Question: I would like to add and nudge a text label in ggplot, but nudge_x when x is POSIXct class does not change anything, no matter the value. Sample code here:
'''
library(ggplot2)
start.time <- c("7:00", "8:00", "9:30")
end.time <- c("10:00", "11:00", "13:30")
market <- c("Name1", "Name2", "Name3")
df <- data.frame(market, start.time, end.time)
df$start.time <- as.POSIXct(df$start.time, format="%H:%M")
df$end.time <- as.POSIXct(df$end.time, format="%H:%M")
df$length <- df$end.time - df$start.time
ggplot(df) +
geom_segment(aes(x = start.time, xend = end.time,
y = market, yend = market),
color = "darkgreen", size = 2) +
geom_text(aes(x = min(start.time), y = market, label = length),
hjust = 0, size = 3, color = "darkgreen", nudge_x = -1)
'''
Creates this image:

I would like the labels for the length of the lines to be further to the left. I do not think nudge_x = -1 is registering because it is not the correct class.
Thanks!
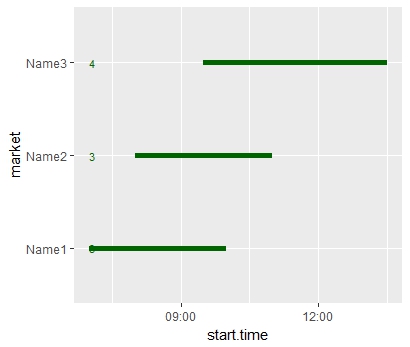
Answer: On datetime scale nudge_x=-1 shifts to left by 1 sec, which is not visible, may be you want to nudge by 1 hr (3600 secs):
'''
ggplot(df) +
geom_segment(aes(x = start.time, xend = end.time,
y = market, yend = market),
color = "darkgreen", size = 2) +
geom_text(aes(x = min(start.time), y = market, label = length),
hjust = 0, size = 3, color = "darkgreen", nudge_x = -3600)
'''
<URL>
To nudge by 15 mins use to 'nudge_x = -15*60'